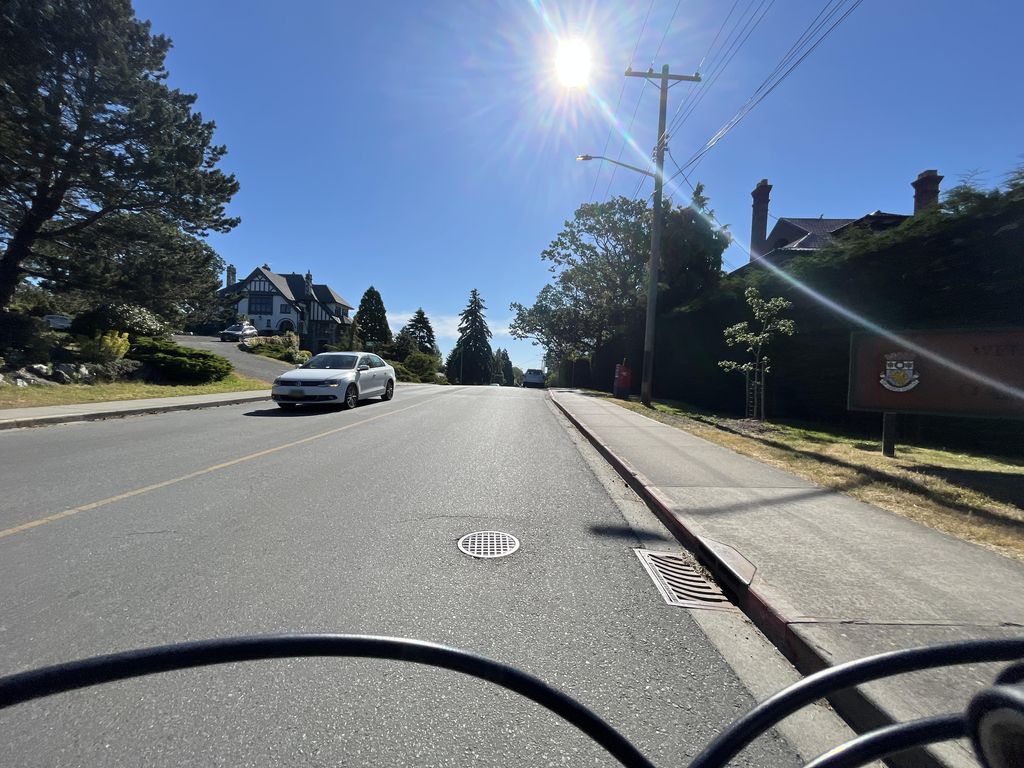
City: victoria